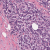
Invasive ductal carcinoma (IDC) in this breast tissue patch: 1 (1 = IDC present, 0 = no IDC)